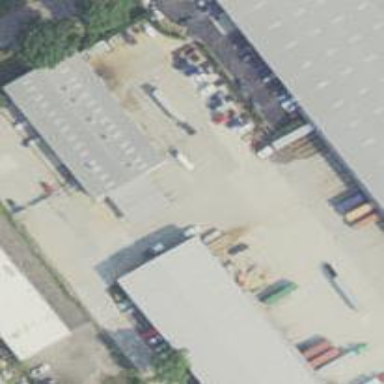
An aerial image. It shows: Industrial building.